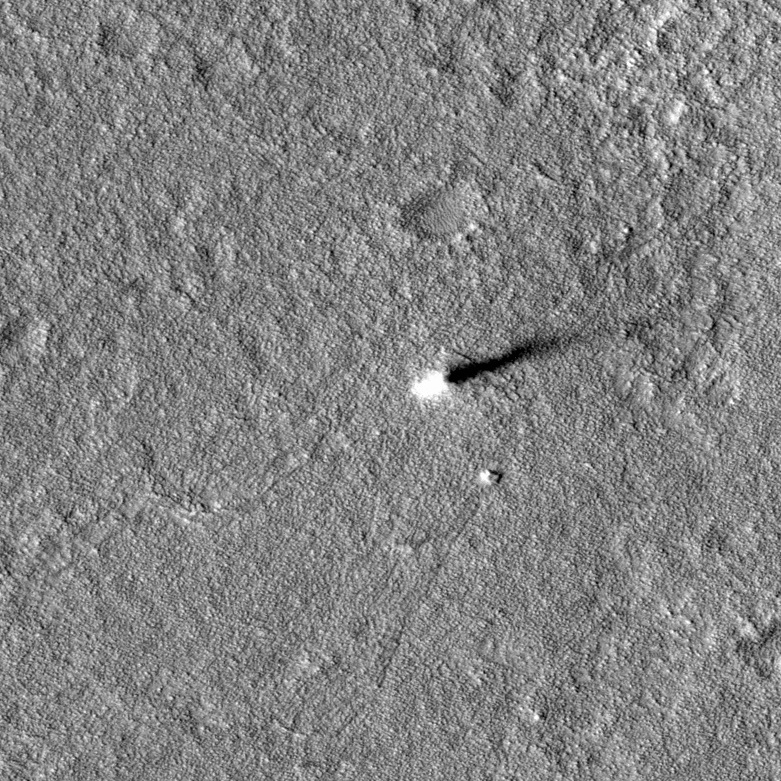
Label: dustdevil